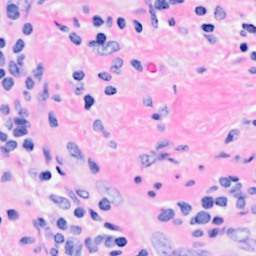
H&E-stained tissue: Breast